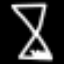
Label: hourglass